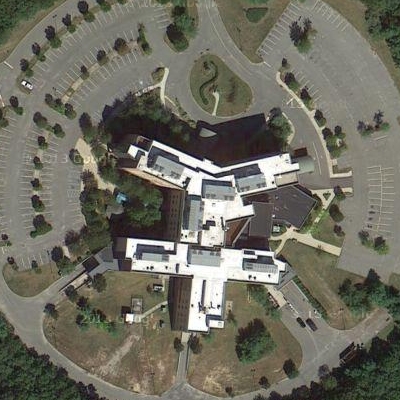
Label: cIndustry